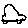
Label: car